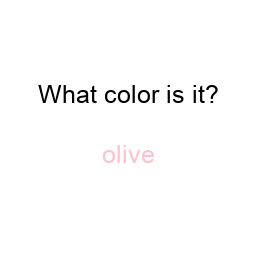
Color: pink
Color name shown: olive
Background color: white
Question text color: black